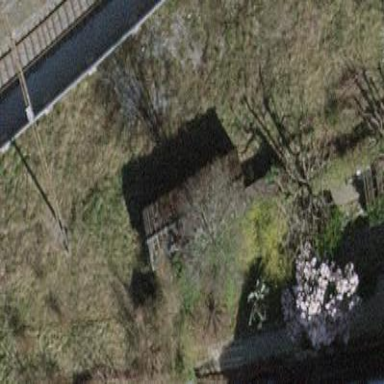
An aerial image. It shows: Shed.